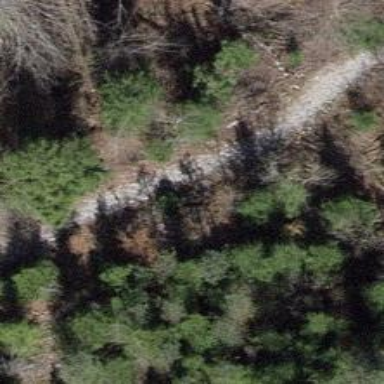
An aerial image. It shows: Gravel path.